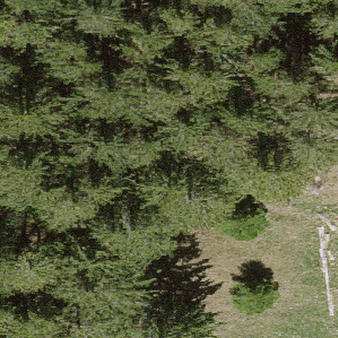
Label: other